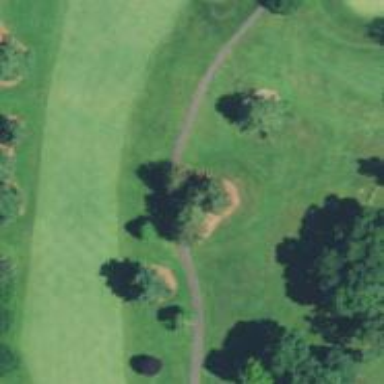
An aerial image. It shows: Path for golf carts.